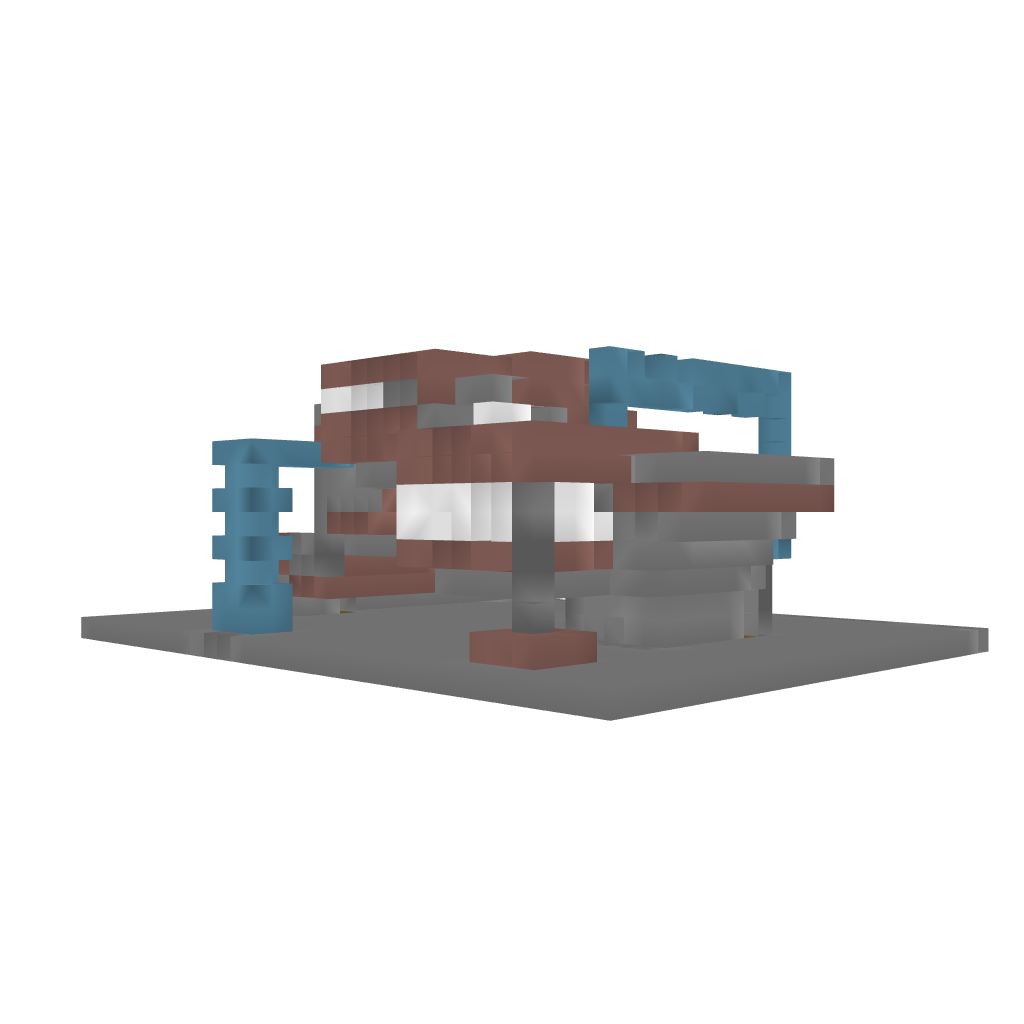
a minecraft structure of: Saxum Lignum bad low quality